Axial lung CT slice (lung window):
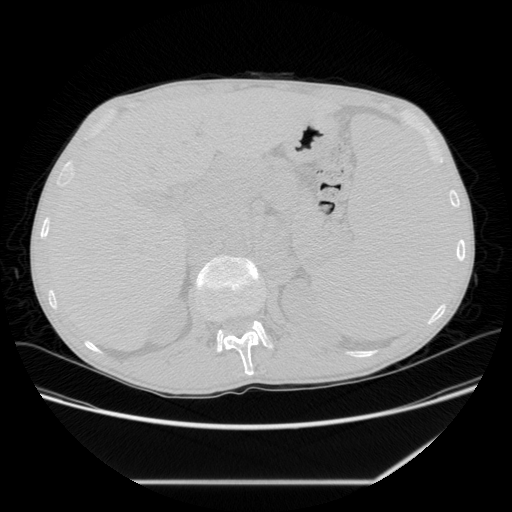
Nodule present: no